Question: I wanted to sent one container below the other on portrait and side by side on landscape. Is it possible with just auto layout? I know i can do it programmatically, just wondering if it is possible to do it from the layout.
Like This:

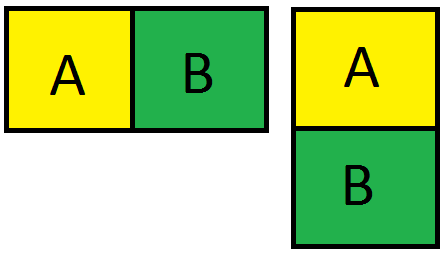
Answer: Well is not the preferred way to do these kind of things with iOS 8. I would suggest you to take a look at traitCollection and view controller methods associated with it. The trick here is to install horizontal constraint or vertical constraint when method : trigger.
Here is the way I did it,
'''
@interface ViewController ()
@property (nonatomic, weak) UIView *aContainerView;
@property (nonatomic, weak) UIView *bContainerView;
@property (nonatomic, strong) NSArray *horizontalOrientationConstraints;
@property (nonatomic, strong) NSArray *verticalOrientationConstraints;
@end
@implementation ViewController
#pragma mark - Getters
- (NSArray *)horizontalOrientationConstraints
{
if (!_horizontalOrientationConstraints) {
NSLayoutConstraint *equalWidthConstraints = [NSLayoutConstraint constraintWithItem:self.aContainerView
attribute:NSLayoutAttributeWidth
relatedBy:NSLayoutRelationEqual
toItem:self.bContainerView
attribute:NSLayoutAttributeWidth
multiplier:1.0
constant:0];
NSArray *vConstraints = [NSLayoutConstraint constraintsWithVisualFormat:@"H:|[aContainerView][bContainerView]|"
options:NSLayoutFormatAlignAllTop | NSLayoutFormatAlignAllBottom
metrics:nil views:@{@"aContainerView": self.aContainerView, @"bContainerView": self.bContainerView}];
NSArray *hConstraints = [NSLayoutConstraint constraintsWithVisualFormat:@"V:|[aContainerView]|"
options:0
metrics:nil
views:@{@"aContainerView": self.aContainerView}];
NSArray *constraints = [vConstraints arrayByAddingObjectsFromArray:hConstraints];
_horizontalOrientationConstraints = [constraints arrayByAddingObject:equalWidthConstraints];
}
return _horizontalOrientationConstraints;
}
- (NSArray *)verticalOrientationConstraints
{
if (!_verticalOrientationConstraints) {
NSLayoutConstraint *equalHeightConstraints = [NSLayoutConstraint constraintWithItem:self.aContainerView
attribute:NSLayoutAttributeHeight
relatedBy:NSLayoutRelationEqual
toItem:self.bContainerView
attribute:NSLayoutAttributeHeight
multiplier:1.0
constant:0];
NSArray *vConstraints = [NSLayoutConstraint constraintsWithVisualFormat:@"V:|[aContainerView][bContainerView]|"
options:NSLayoutFormatAlignAllLeft | NSLayoutFormatAlignAllRight
metrics:nil views:@{@"aContainerView": self.aContainerView, @"bContainerView": self.bContainerView}];
NSArray *hConstraints = [NSLayoutConstraint constraintsWithVisualFormat:@"H:|[aContainerView]|"
options:0
metrics:nil
views:@{@"aContainerView": self.aContainerView}];
NSArray *constraints = [vConstraints arrayByAddingObjectsFromArray:hConstraints];
_verticalOrientationConstraints = [constraints arrayByAddingObject:equalHeightConstraints];
}
return _verticalOrientationConstraints;
}
#pragma mark -
- (void)viewDidLoad
{
[super viewDidLoad];
UIView *aContainerView = [self viewWithLabelText:@"A" andBackgroundColor:[UIColor yellowColor]];
UIView *bContainerView = [self viewWithLabelText:@"B" andBackgroundColor:[UIColor greenColor]];
[self.view addSubview:aContainerView];
[self.view addSubview:bContainerView];
self.aContainerView = aContainerView;
self.bContainerView = bContainerView;
CGSize viewSize = self.view.bounds.size;
if (viewSize.width > viewSize.height) {
[NSLayoutConstraint activateConstraints:self.horizontalOrientationConstraints];
} else {
[NSLayoutConstraint activateConstraints:self.verticalOrientationConstraints];
}
}
- (UIView *)viewWithLabelText:(NSString *)text andBackgroundColor:(UIColor *)color
{
UIView *aContainerView = [[UIView alloc] init];
aContainerView.backgroundColor = [UIColor blackColor];
aContainerView.translatesAutoresizingMaskIntoConstraints = NO;
UIView *aView = [[UIView alloc] init];
aView.translatesAutoresizingMaskIntoConstraints = NO;
aView.backgroundColor = color;
UILabel *aLabel = [[UILabel alloc] init];
aLabel.translatesAutoresizingMaskIntoConstraints = NO;
aLabel.text = text;
aLabel.font = [UIFont systemFontOfSize:80];
[aView addSubview:aLabel];
[aContainerView addSubview:aView];
NSLayoutConstraint *centerXConstraints = [NSLayoutConstraint constraintWithItem:aView
attribute:NSLayoutAttributeCenterX
relatedBy:NSLayoutRelationEqual
toItem:aLabel
attribute:NSLayoutAttributeCenterX
multiplier:1.0
constant:0];
NSLayoutConstraint *centerYConstraints = [NSLayoutConstraint constraintWithItem:aView
attribute:NSLayoutAttributeCenterY
relatedBy:NSLayoutRelationEqual
toItem:aLabel
attribute:NSLayoutAttributeCenterY
multiplier:1.0
constant:0];
[aContainerView addConstraints:@[centerXConstraints, centerYConstraints]];
NSString *hConstraintsFormat = @"V:|-10-[view]-10-|";
NSString *vConstraintsFormat = @"H:|-10-[view]-10-|";
[aContainerView addConstraints:[NSLayoutConstraint constraintsWithVisualFormat:hConstraintsFormat
options:0
metrics:nil
views:@{@"view": aView}]];
[aContainerView addConstraints:[NSLayoutConstraint constraintsWithVisualFormat:vConstraintsFormat
options:0
metrics:nil
views:@{@"view": aView}]];
return aContainerView;
}
- (void)viewWillTransitionToSize:(CGSize)size withTransitionCoordinator:(id<UIViewControllerTransitionCoordinator>)coordinator
{
NSArray *constraintsToDeactivate;
NSArray *constraintsToActivate;
if (size.width > size.height) {
constraintsToActivate = self.horizontalOrientationConstraints;
constraintsToDeactivate = self.verticalOrientationConstraints;
} else {
constraintsToActivate = self.verticalOrientationConstraints;
constraintsToDeactivate = self.horizontalOrientationConstraints;
}
[NSLayoutConstraint deactivateConstraints:constraintsToDeactivate];
[NSLayoutConstraint activateConstraints:constraintsToActivate];
[self.view layoutIfNeeded];
}
@end
'''
Here is how it looks for both the orientations,

For iOS7, you basically do the same thing. Instead of overriding viewWillTransitionToSize: you should rather override willAnimateRotationToInterfaceOrientation:duration:. Then you add or remove the constraint inside the method,
'''
@interface ViewController ()
@property (nonatomic, weak) UIView *aContainerView;
@property (nonatomic, weak) UIView *bContainerView;
@property (nonatomic, assign) BOOL touchExited;
@property (nonatomic, assign) NSUInteger count;
@property (nonatomic, weak) NSTimer *countChangeTimer;
@property (nonatomic, weak) UIButton *theCountButton;
@property (nonatomic, strong) NSArray *horizontalOrientationConstraints;
@property (nonatomic, strong) NSArray *verticalOrientationConstraints;
@end
@implementation ViewController
#pragma mark - Getters
- (NSArray *)horizontalOrientationConstraints
{
if (!_horizontalOrientationConstraints) {
NSLayoutConstraint *equalWidthConstraints = [NSLayoutConstraint constraintWithItem:self.aContainerView
attribute:NSLayoutAttributeWidth
relatedBy:NSLayoutRelationEqual
toItem:self.bContainerView
attribute:NSLayoutAttributeWidth
multiplier:1.0
constant:0];
NSArray *vConstraints = [NSLayoutConstraint constraintsWithVisualFormat:@"H:|[aContainerView][bContainerView]|"
options:NSLayoutFormatAlignAllTop | NSLayoutFormatAlignAllBottom
metrics:nil views:@{@"aContainerView": self.aContainerView, @"bContainerView": self.bContainerView}];
NSArray *hConstraints = [NSLayoutConstraint constraintsWithVisualFormat:@"V:|[aContainerView]|"
options:0
metrics:nil
views:@{@"aContainerView": self.aContainerView}];
NSArray *constraints = [vConstraints arrayByAddingObjectsFromArray:hConstraints];
_horizontalOrientationConstraints = [constraints arrayByAddingObject:equalWidthConstraints];
}
return _horizontalOrientationConstraints;
}
- (NSArray *)verticalOrientationConstraints
{
if (!_verticalOrientationConstraints) {
NSLayoutConstraint *equalHeightConstraints = [NSLayoutConstraint constraintWithItem:self.aContainerView
attribute:NSLayoutAttributeHeight
relatedBy:NSLayoutRelationEqual
toItem:self.bContainerView
attribute:NSLayoutAttributeHeight
multiplier:1.0
constant:0];
NSArray *vConstraints = [NSLayoutConstraint constraintsWithVisualFormat:@"V:|[aContainerView][bContainerView]|"
options:NSLayoutFormatAlignAllLeft | NSLayoutFormatAlignAllRight
metrics:nil views:@{@"aContainerView": self.aContainerView, @"bContainerView": self.bContainerView}];
NSArray *hConstraints = [NSLayoutConstraint constraintsWithVisualFormat:@"H:|[aContainerView]|"
options:0
metrics:nil
views:@{@"aContainerView": self.aContainerView}];
NSArray *constraints = [vConstraints arrayByAddingObjectsFromArray:hConstraints];
_verticalOrientationConstraints = [constraints arrayByAddingObject:equalHeightConstraints];
}
return _verticalOrientationConstraints;
}
#pragma mark -
- (void)invalidateTimer
{
if (self.countChangeTimer) {
[self.countChangeTimer invalidate];
}
}
- (void)viewDidLoad
{
[super viewDidLoad];
UIView *aContainerView = [self viewWithLabelText:@"A" andBackgroundColor:[UIColor yellowColor]];
UIView *bContainerView = [self viewWithLabelText:@"B" andBackgroundColor:[UIColor greenColor]];
[self.view addSubview:aContainerView];
[self.view addSubview:bContainerView];
self.aContainerView = aContainerView;
self.bContainerView = bContainerView;
CGSize viewSize = self.view.bounds.size;
if (viewSize.width > viewSize.height) {
[self.view addConstraints:self.horizontalOrientationConstraints];
} else {
[self.view addConstraints:self.verticalOrientationConstraints];
}
}
- (UIView *)viewWithLabelText:(NSString *)text andBackgroundColor:(UIColor *)color
{
UIView *aContainerView = [[UIView alloc] init];
aContainerView.backgroundColor = [UIColor blackColor];
aContainerView.translatesAutoresizingMaskIntoConstraints = NO;
UIView *aView = [[UIView alloc] init];
aView.translatesAutoresizingMaskIntoConstraints = NO;
aView.backgroundColor = color;
UILabel *aLabel = [[UILabel alloc] init];
aLabel.translatesAutoresizingMaskIntoConstraints = NO;
aLabel.text = text;
aLabel.font = [UIFont systemFontOfSize:80];
[aView addSubview:aLabel];
[aContainerView addSubview:aView];
NSLayoutConstraint *centerXConstraints = [NSLayoutConstraint constraintWithItem:aView
attribute:NSLayoutAttributeCenterX
relatedBy:NSLayoutRelationEqual
toItem:aLabel
attribute:NSLayoutAttributeCenterX
multiplier:1.0
constant:0];
NSLayoutConstraint *centerYConstraints = [NSLayoutConstraint constraintWithItem:aView
attribute:NSLayoutAttributeCenterY
relatedBy:NSLayoutRelationEqual
toItem:aLabel
attribute:NSLayoutAttributeCenterY
multiplier:1.0
constant:0];
[aContainerView addConstraints:@[centerXConstraints, centerYConstraints]];
NSString *hConstraintsFormat = @"V:|-10-[view]-10-|";
NSString *vConstraintsFormat = @"H:|-10-[view]-10-|";
[aContainerView addConstraints:[NSLayoutConstraint constraintsWithVisualFormat:hConstraintsFormat
options:0
metrics:nil
views:@{@"view": aView}]];
[aContainerView addConstraints:[NSLayoutConstraint constraintsWithVisualFormat:vConstraintsFormat
options:0
metrics:nil
views:@{@"view": aView}]];
return aContainerView;
}
- (void)willAnimateRotationToInterfaceOrientation:(UIInterfaceOrientation)toInterfaceOrientation
duration:(NSTimeInterval)duration{
NSArray *constraintsToDeactivate;
NSArray *constraintsToActivate;
if (toInterfaceOrientation == UIInterfaceOrientationLandscapeLeft || toInterfaceOrientation == UIInterfaceOrientationLandscapeRight) {
constraintsToActivate = self.horizontalOrientationConstraints;
constraintsToDeactivate = self.verticalOrientationConstraints;
} else {
constraintsToActivate = self.verticalOrientationConstraints;
constraintsToDeactivate = self.horizontalOrientationConstraints;
}
[self.view removeConstraints:constraintsToDeactivate];
[self.view addConstraints:constraintsToActivate];
}
@end
'''